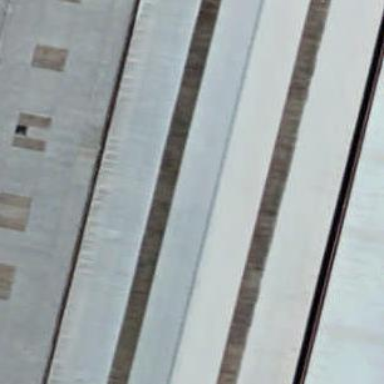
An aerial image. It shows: Warehouse.